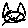
Label: cat